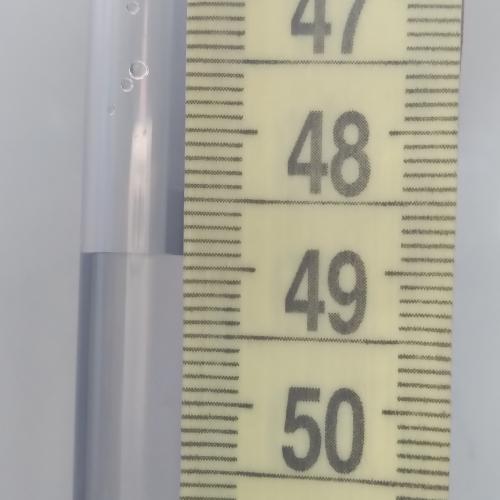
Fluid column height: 48.9 cm